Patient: sex M, age 75
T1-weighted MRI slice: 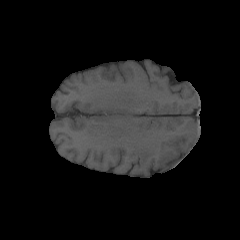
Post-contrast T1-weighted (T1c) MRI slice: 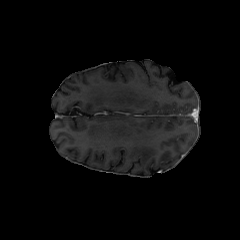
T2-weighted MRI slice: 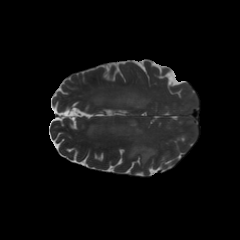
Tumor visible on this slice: yes
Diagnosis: Glioblastoma, IDH-wildtype
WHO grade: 4